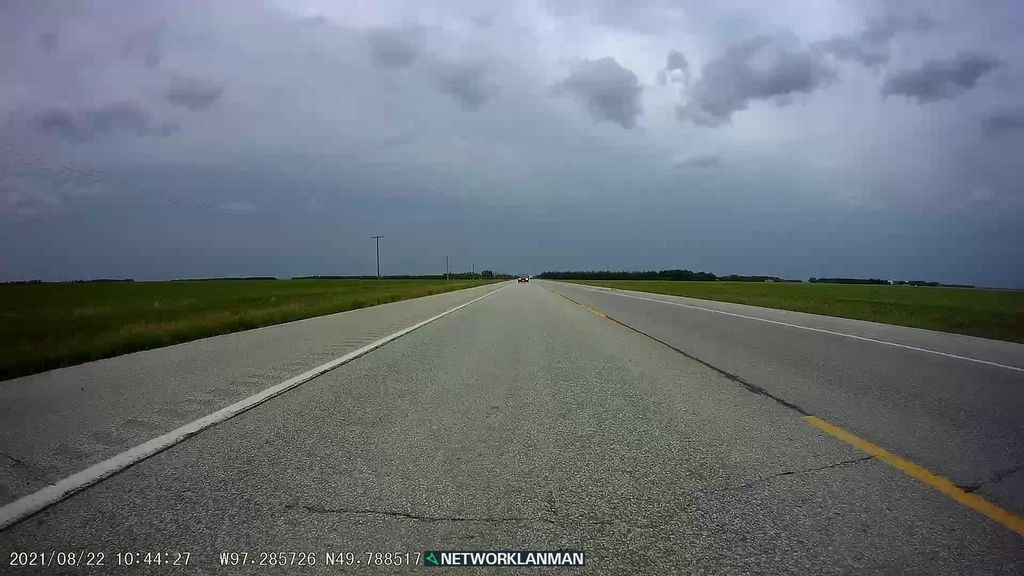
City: winnipeg